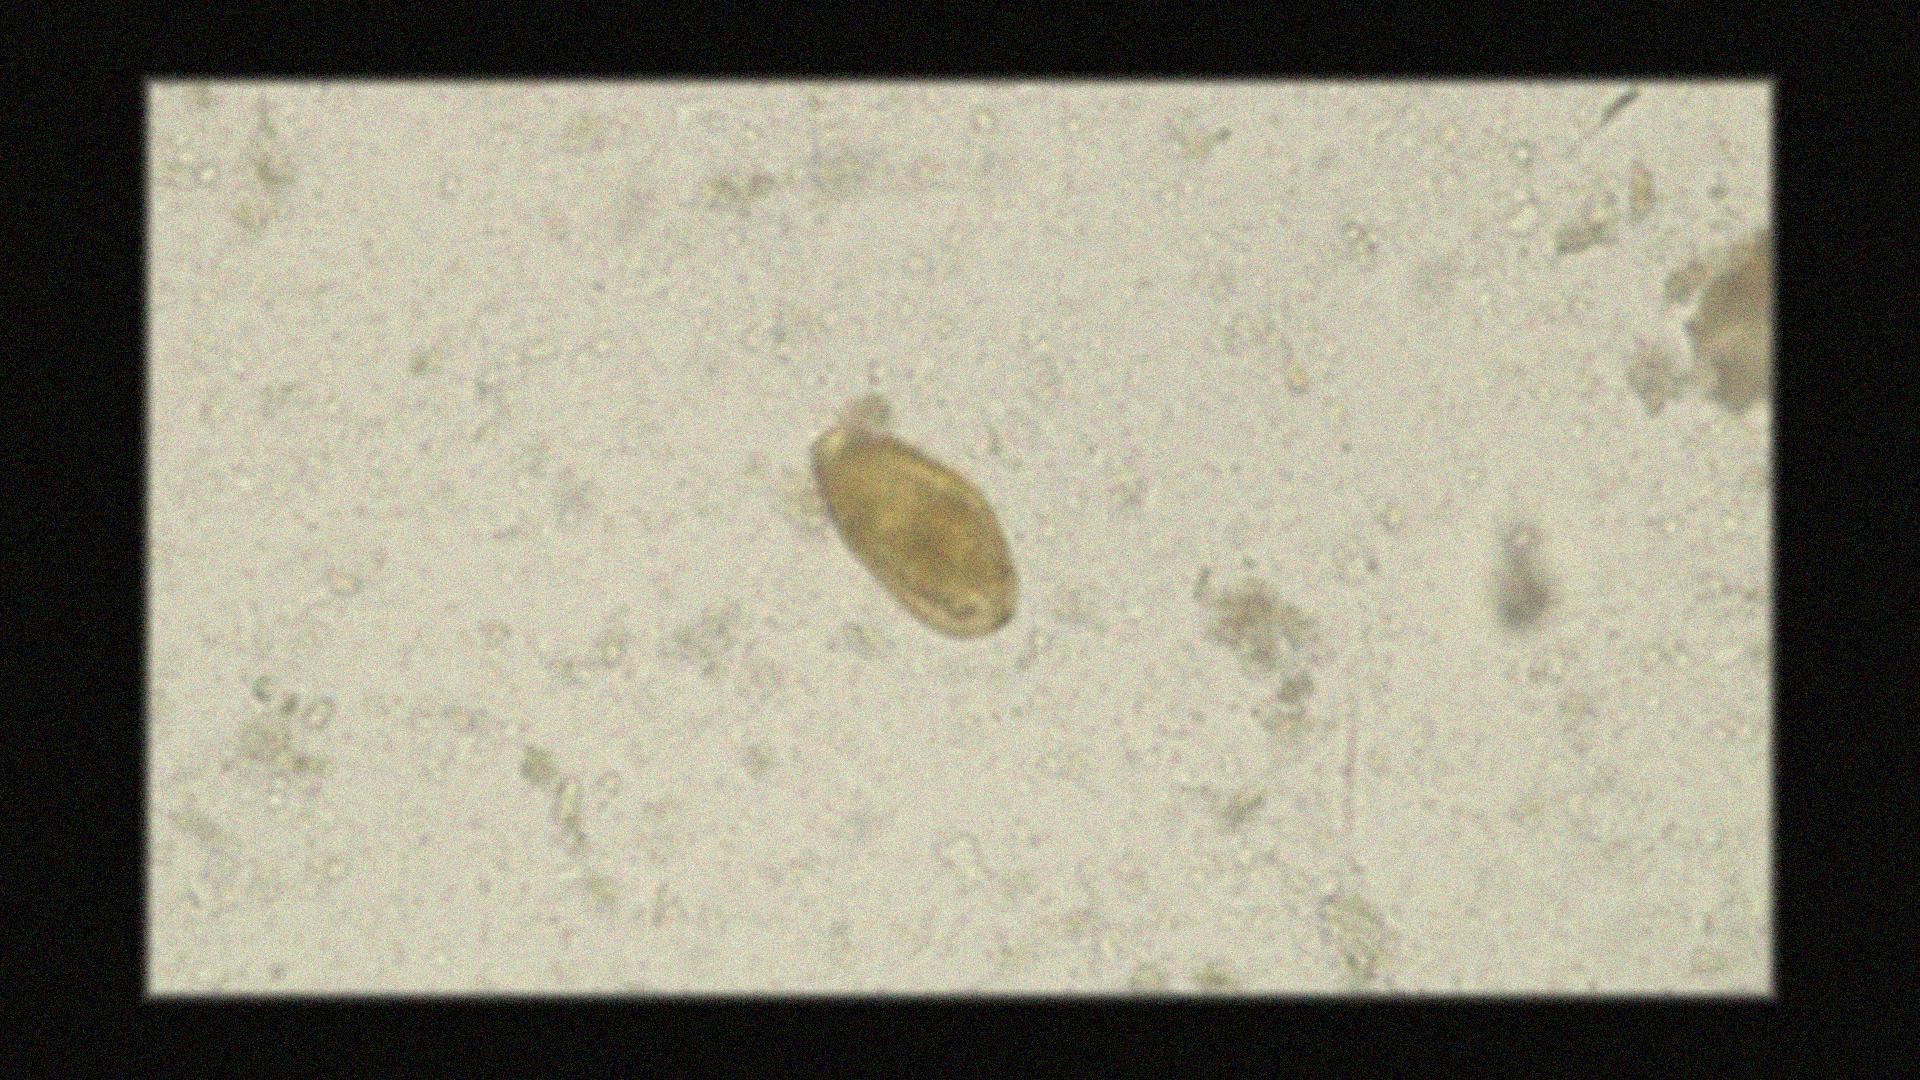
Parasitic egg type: Paragonimus spp